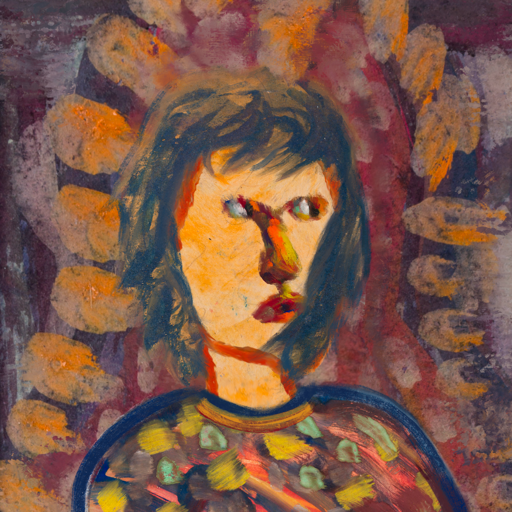
Background: Doll, Head And Neck Side: Experience, Face Side: An_Impression, Bust: Mother_And_Son_Mother, Hair Side: In_The_Sun, Head Accessory: Blank, Second Necklace: Blank, Necklace: Mother_And_Son_Son, Baby: Blank